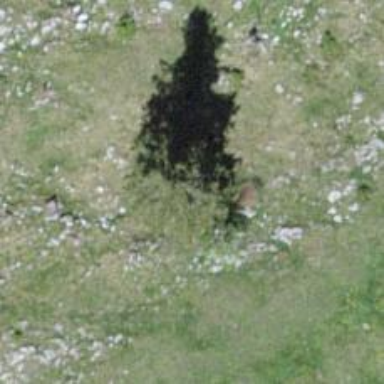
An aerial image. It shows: Needle-leaved tree in its natural environment.